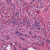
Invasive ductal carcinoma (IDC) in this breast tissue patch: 1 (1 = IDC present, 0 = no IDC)